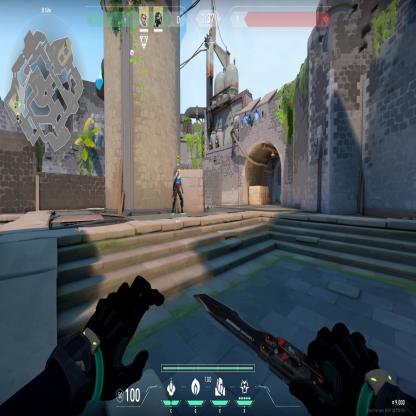
Label: teammate